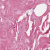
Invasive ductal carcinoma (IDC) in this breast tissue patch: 0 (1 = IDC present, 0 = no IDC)